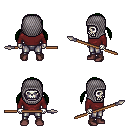
a pixel art fantasy rpg character, male body template, skeleton, maroon long-sleeve shirt, metal pants, green twin-tailed hairstyle, chain hood, maroon shoes, spear, four views (front, back, left, right), 2x2 character sprite sheet, small pixel art, hard edges, no anti-aliasing